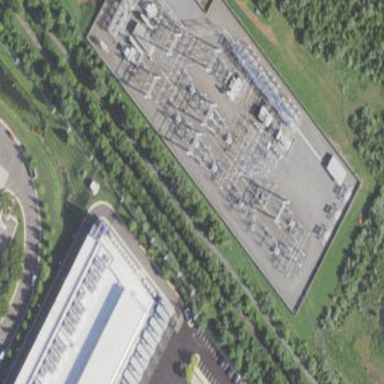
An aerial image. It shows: Distribution power substation secured by fence.